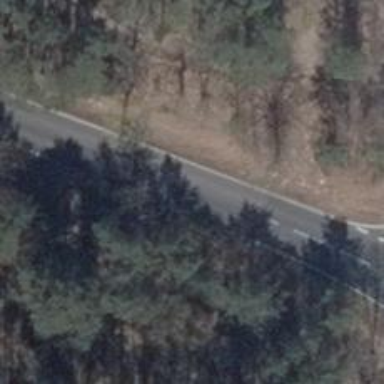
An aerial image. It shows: Secondary road with asphalt surface.